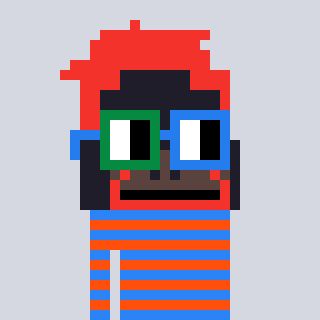
a pixel art character with square green and blue glasses, a orangutan-shaped head and a orange-colored body on a cool background